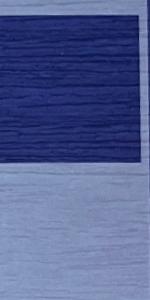
Label: Empty